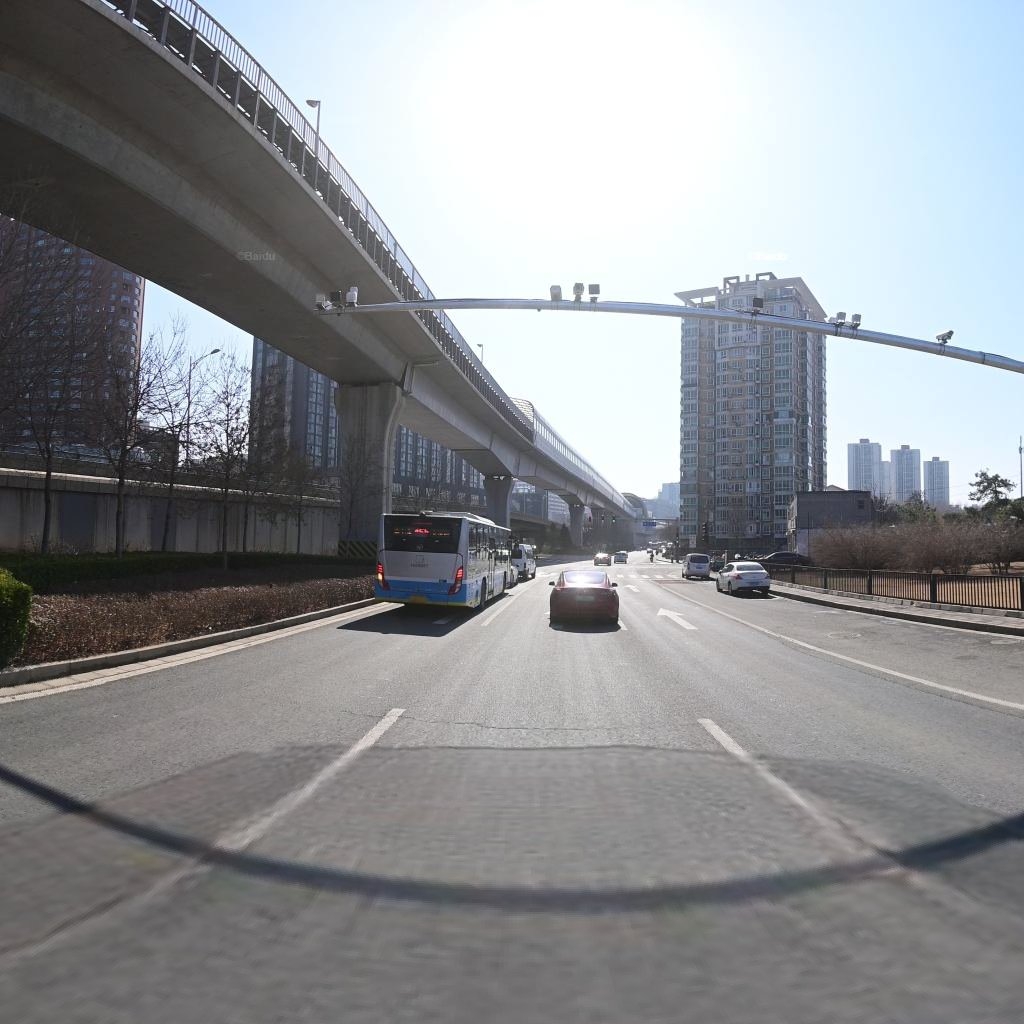
Region: Chaoyang
Road damage annotations: transverse crack, manhole cover, longitudinal crack